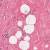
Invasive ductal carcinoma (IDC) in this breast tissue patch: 0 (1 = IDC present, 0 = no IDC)